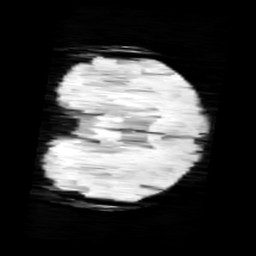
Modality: minIP
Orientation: coronal
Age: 8
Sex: female
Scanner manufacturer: siemens
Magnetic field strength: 3 T
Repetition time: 0.027 s
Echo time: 0.02 s